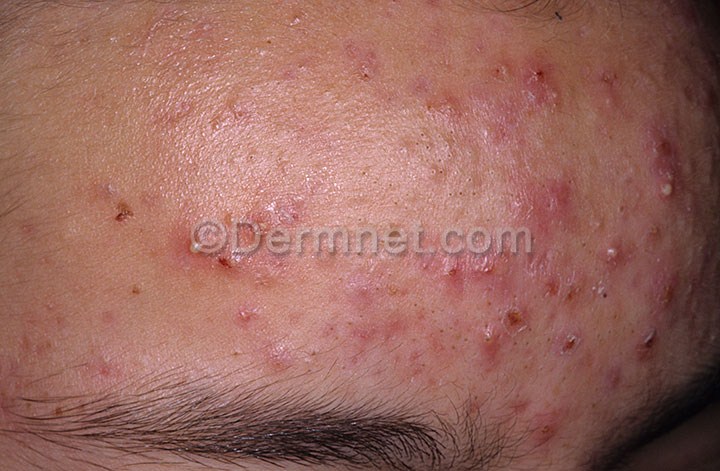
Disease: Acne and Rosacea Photos